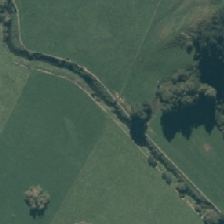
Land cover: manuka_kanuka